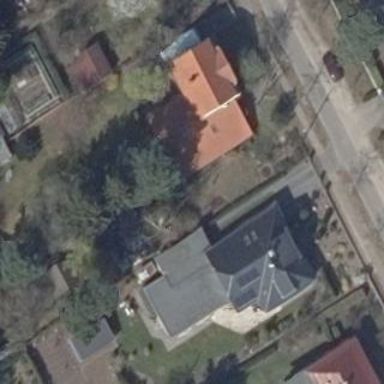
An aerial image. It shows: Detached building with gambrel roof.